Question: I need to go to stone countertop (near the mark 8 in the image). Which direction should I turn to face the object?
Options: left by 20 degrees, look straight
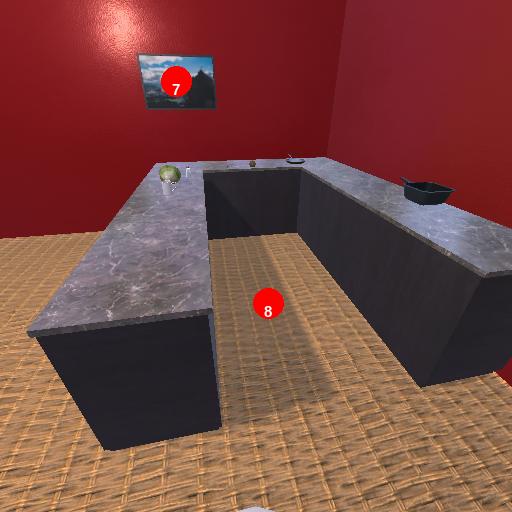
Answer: left by 20 degrees